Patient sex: M
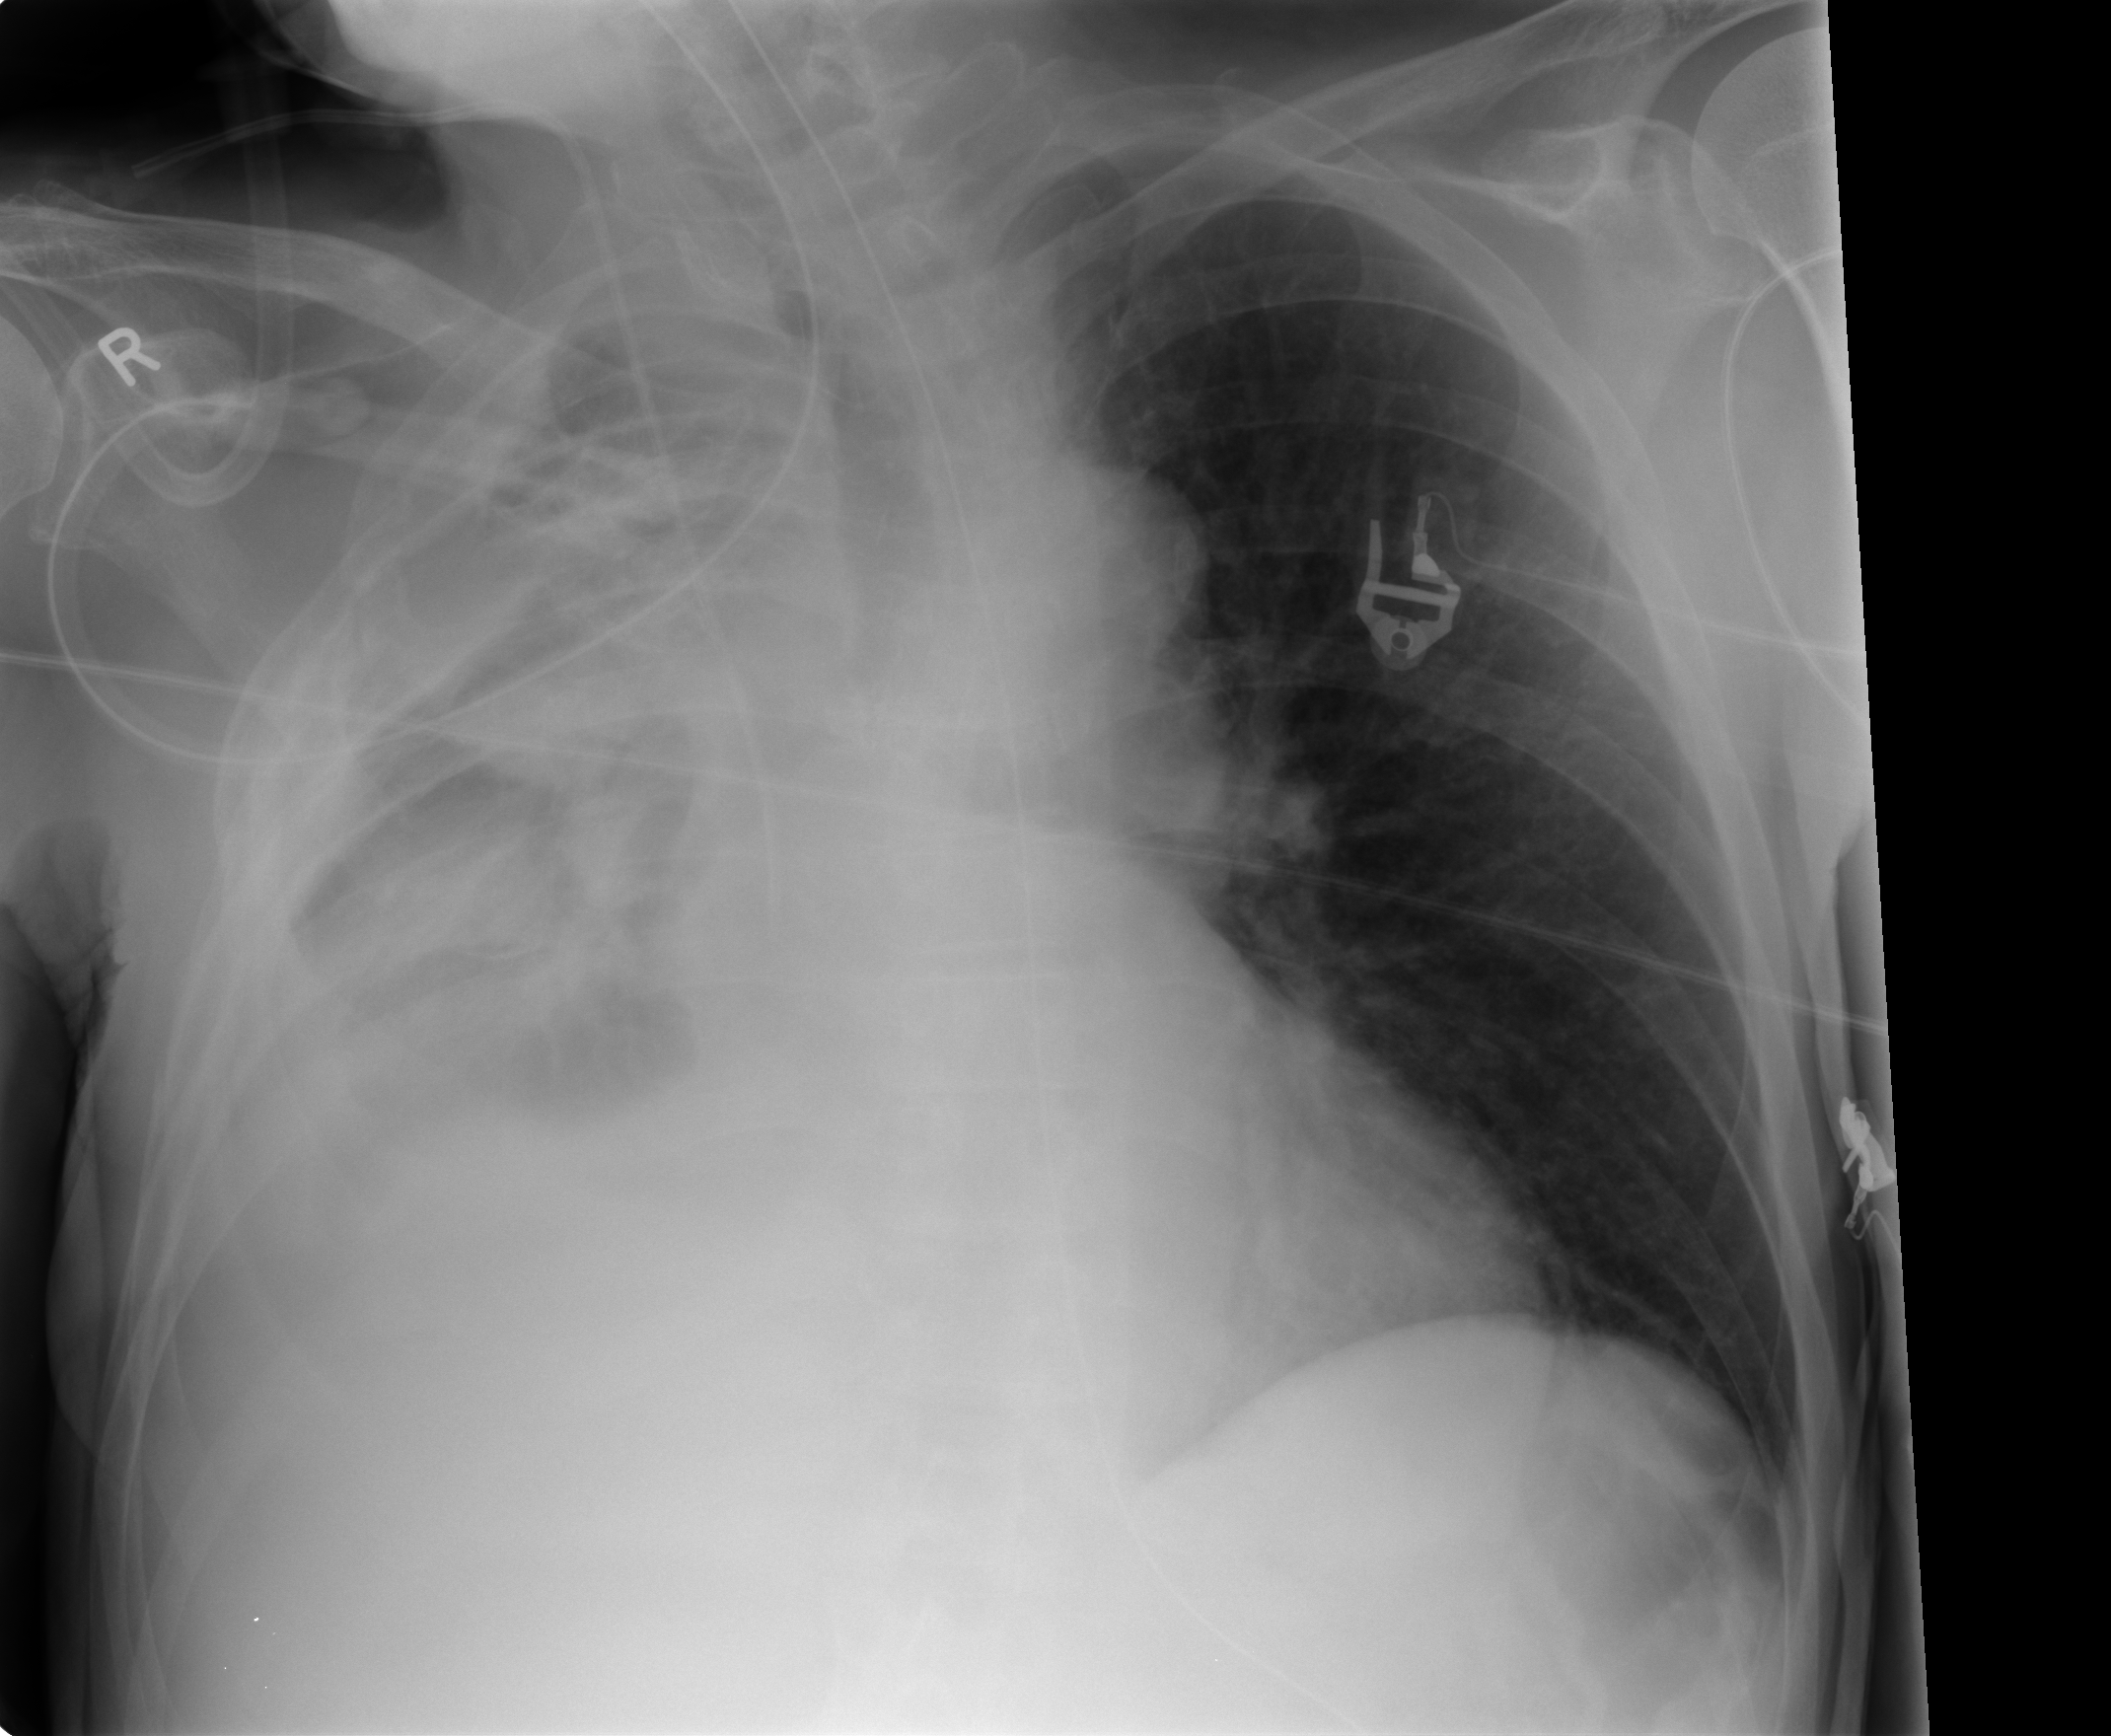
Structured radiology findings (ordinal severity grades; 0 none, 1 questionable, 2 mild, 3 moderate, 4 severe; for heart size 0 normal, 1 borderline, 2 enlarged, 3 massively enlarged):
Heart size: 0
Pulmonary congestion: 0
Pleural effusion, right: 3
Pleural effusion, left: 0
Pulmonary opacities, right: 2
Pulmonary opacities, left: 0
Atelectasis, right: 3
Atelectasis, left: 0